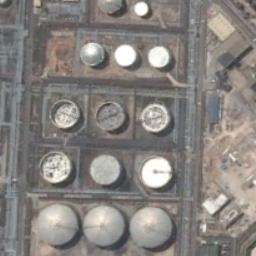
Label: storage tanks